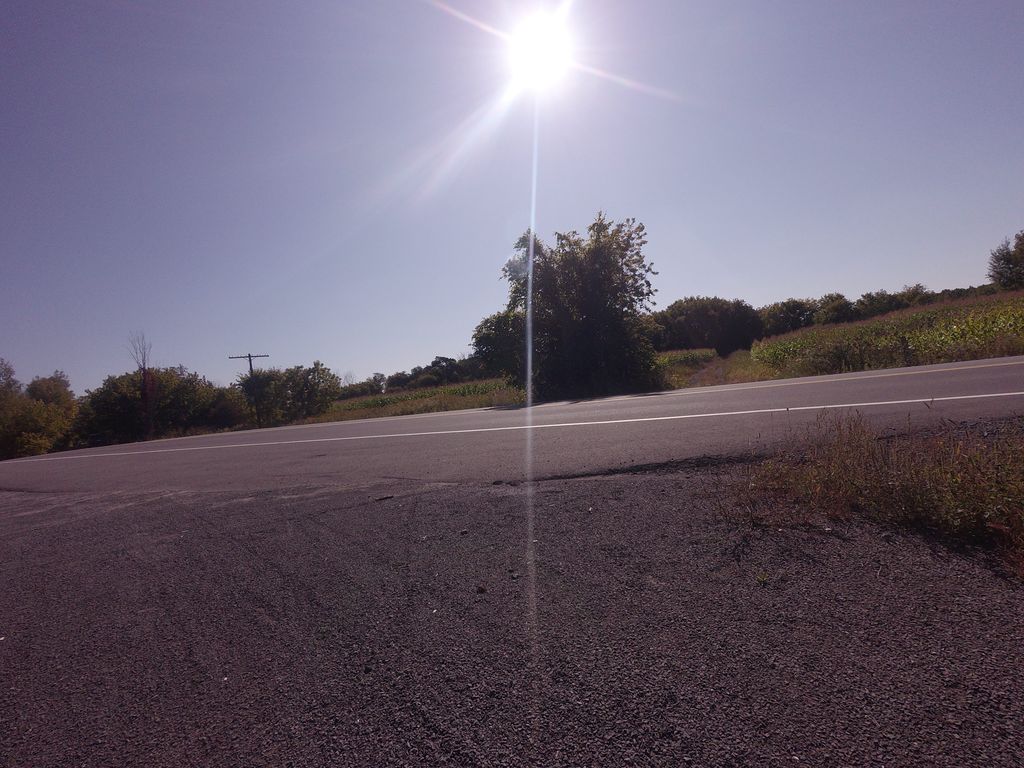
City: ottawa-gatineau